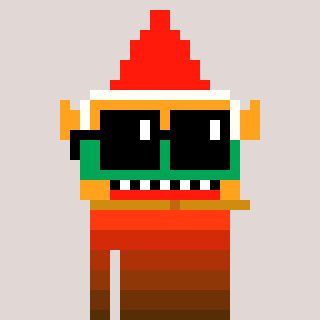
a pixel art character with square black sunglasses, a gnome-shaped head and a magenta-colored body on a warm background